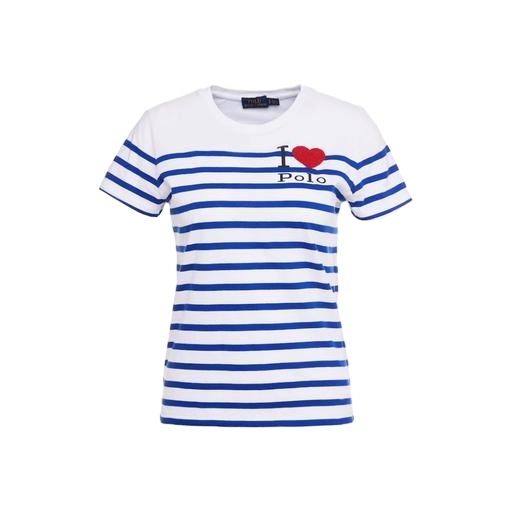
striped t-shirt blue, club stripe tee, blue white t-shirt, white background